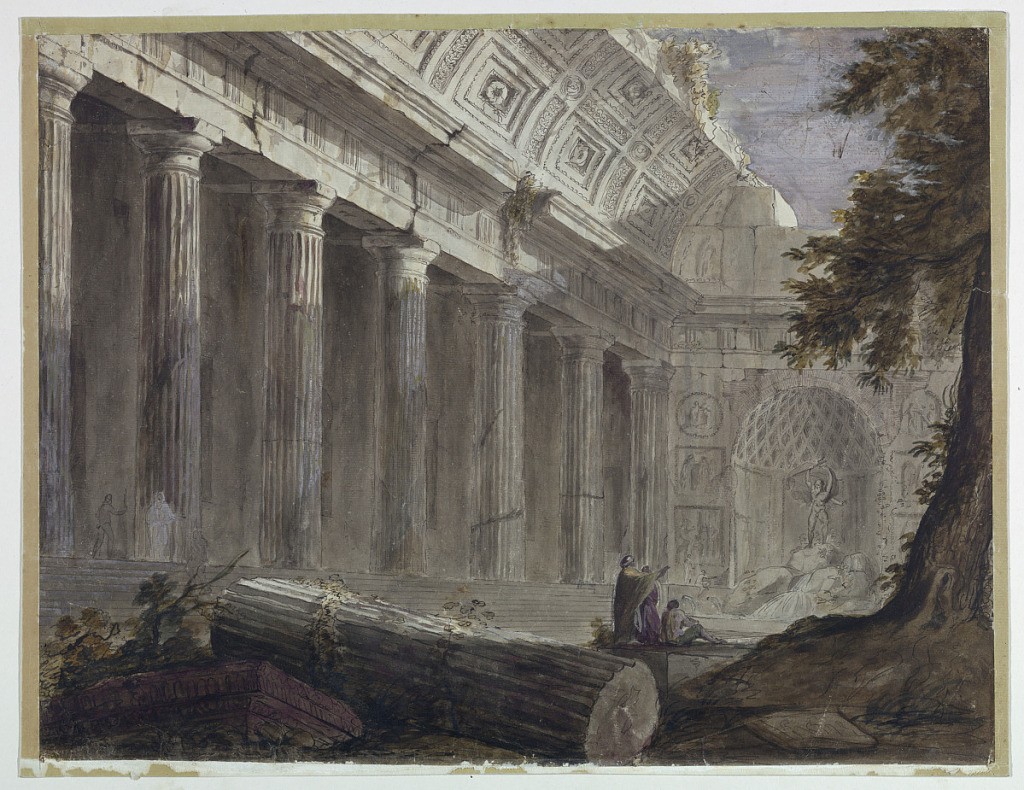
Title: Antique Ruins with Figures Contemplating
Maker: Charles Michel-Ange Challe, French, 1718 – 1778
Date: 1742-1746
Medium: Pen and ink, brush and wash on paper
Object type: Drawing
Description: Horizontal rectangle. Partially ruined temple with columns on left and large niche at the back containing fountain with statue of Neptune (Poseidon) with raised trident. Tree at right, sky appears in top of ruined vaulted ceiling. Group of men in contemplation gesture towards statue, two additional figures near column at left.